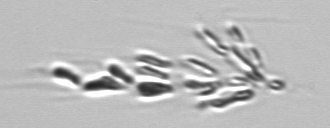
Label: Dinobryon